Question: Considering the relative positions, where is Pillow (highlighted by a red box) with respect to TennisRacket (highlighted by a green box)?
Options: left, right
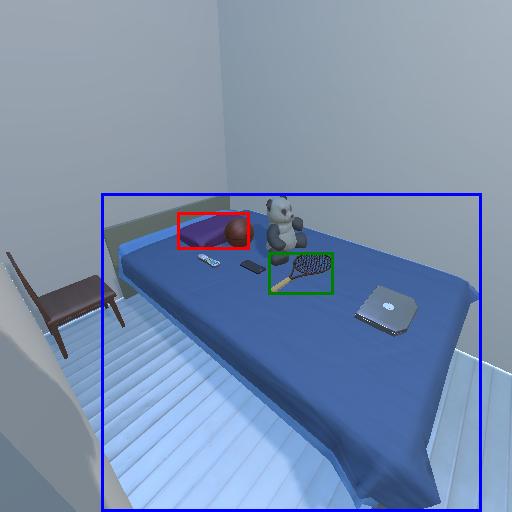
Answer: left